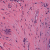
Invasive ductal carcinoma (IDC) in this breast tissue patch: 0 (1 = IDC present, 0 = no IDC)